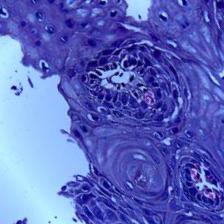
Diagnosis: OSCC